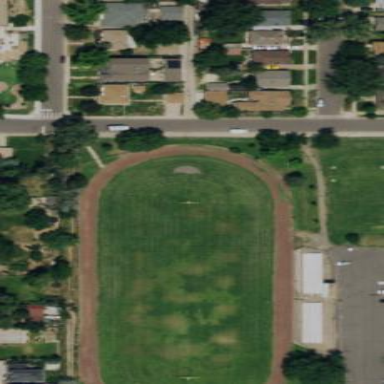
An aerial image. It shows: Pitch for American football.